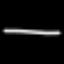
Label: line